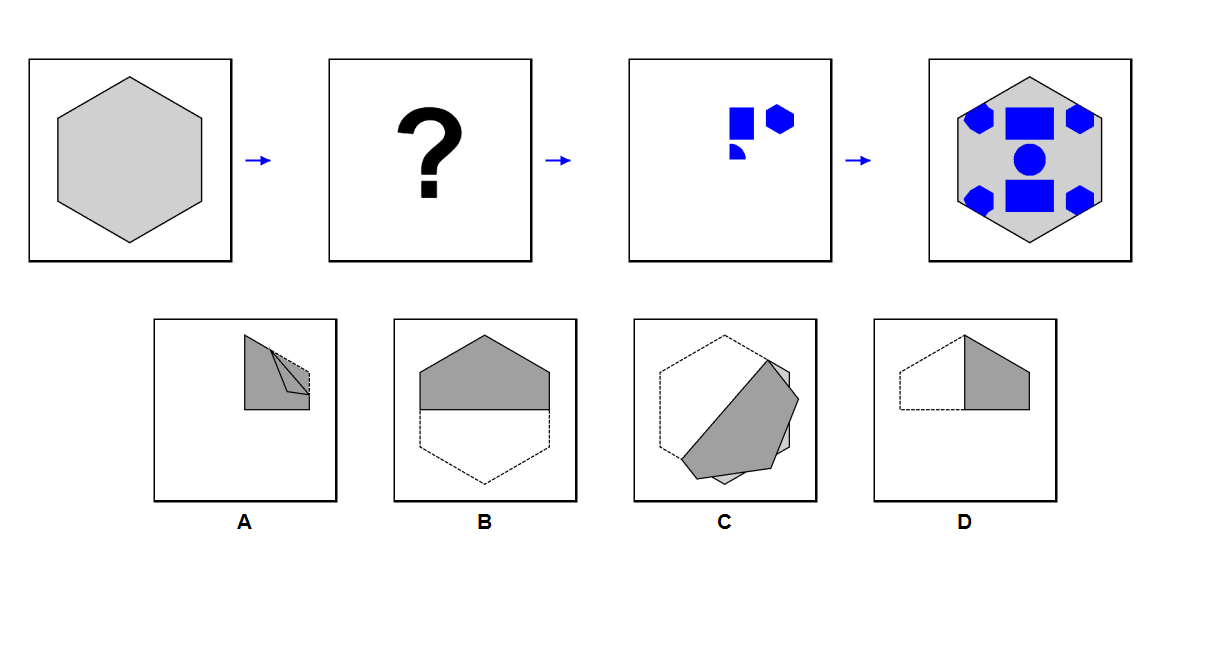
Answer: C